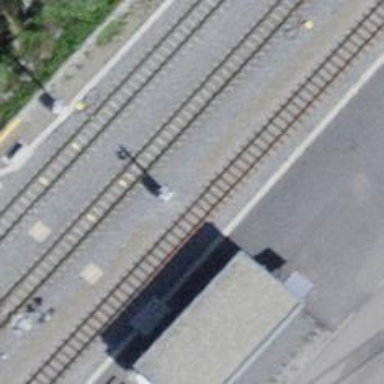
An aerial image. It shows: Railway signal.